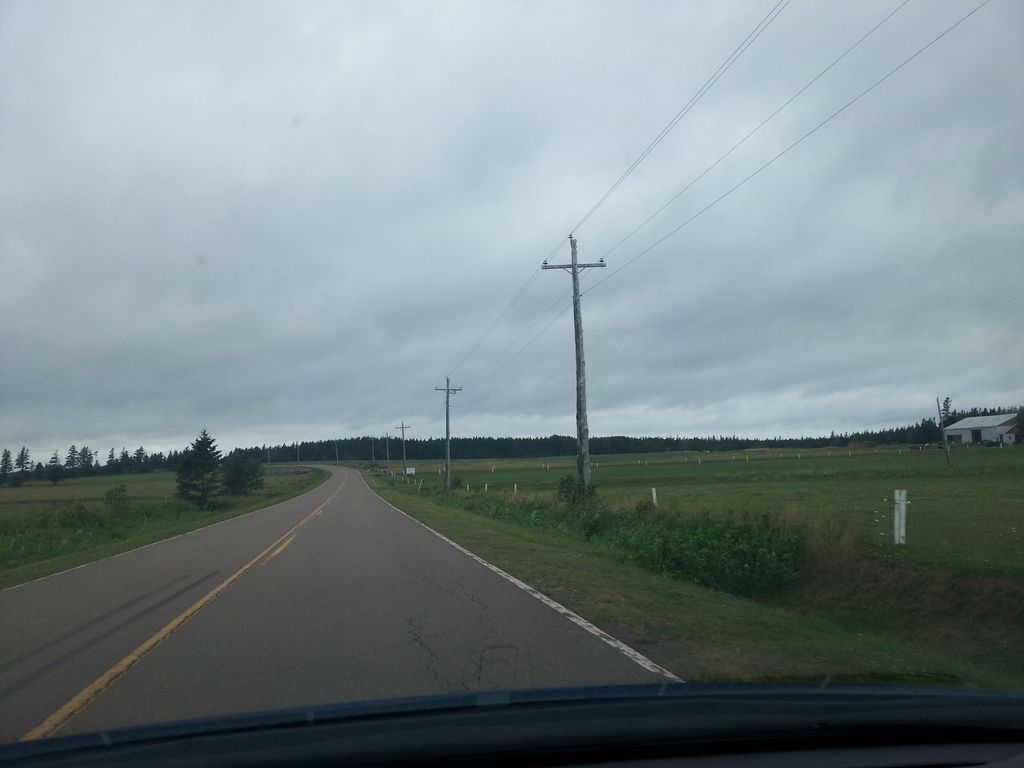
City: charlottetown